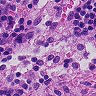
Metastatic tissue present: no